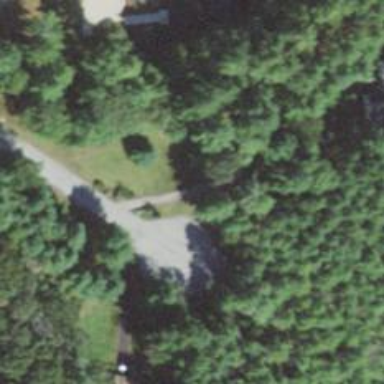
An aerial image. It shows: Residential driveway.